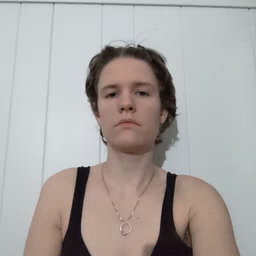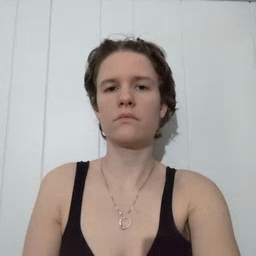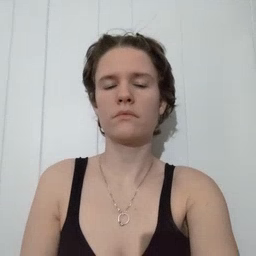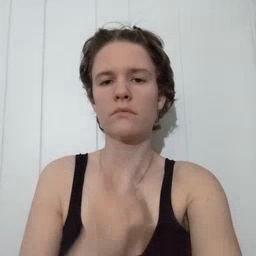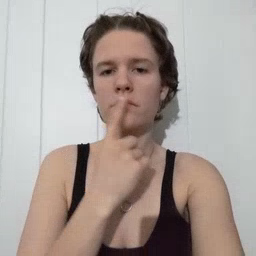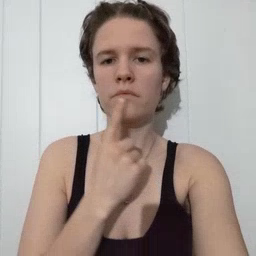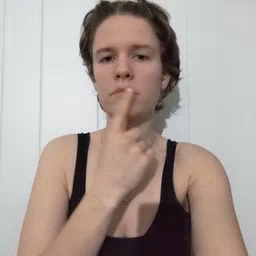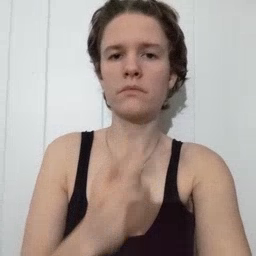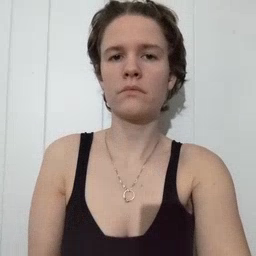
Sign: lips